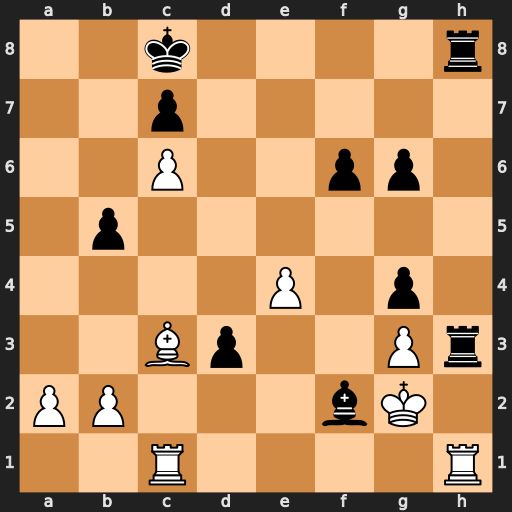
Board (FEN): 2k4r/2p5/2P2pp1/1p6/4P1p1/2Bp2Pr/PP3bK1/2R4R
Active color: w
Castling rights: -
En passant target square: -
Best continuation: Rxh3 gxh3+ Kxf2